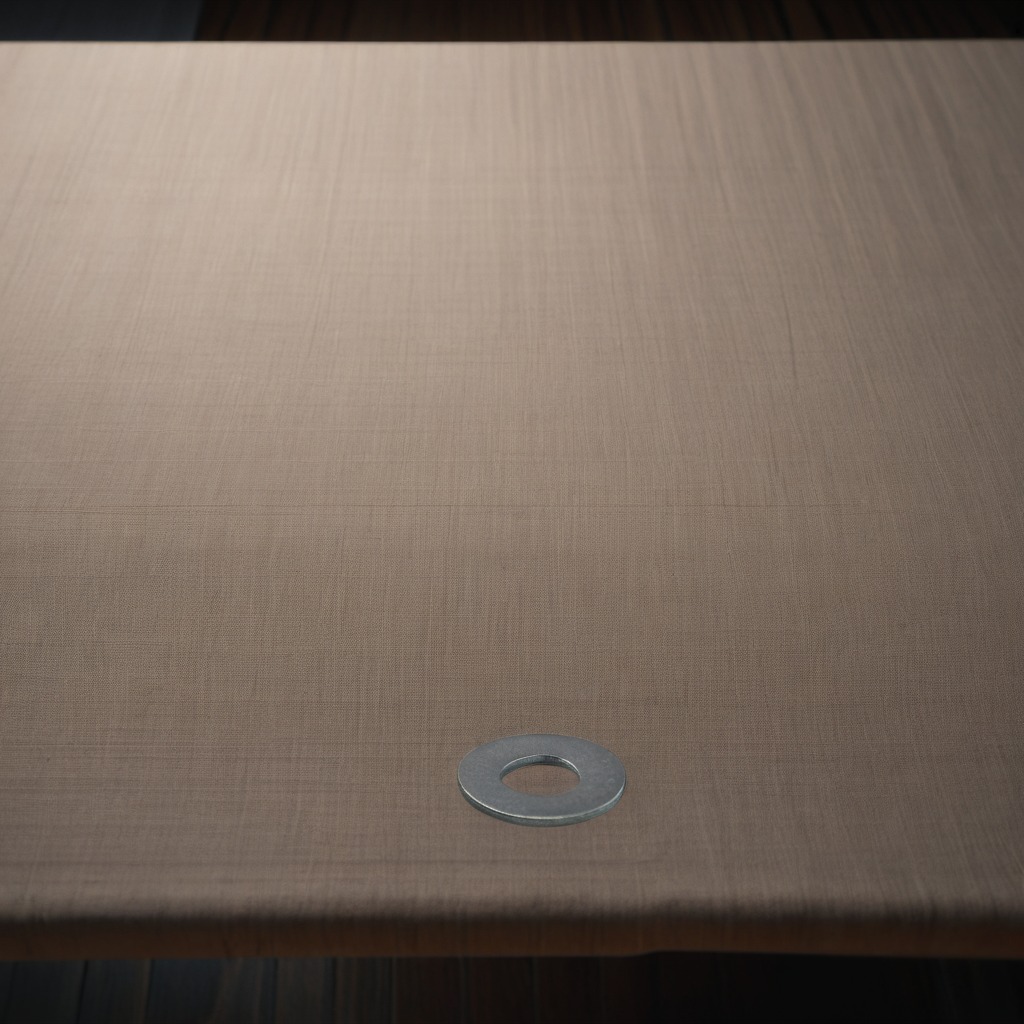
A flat metal washer lying on the wooden table.